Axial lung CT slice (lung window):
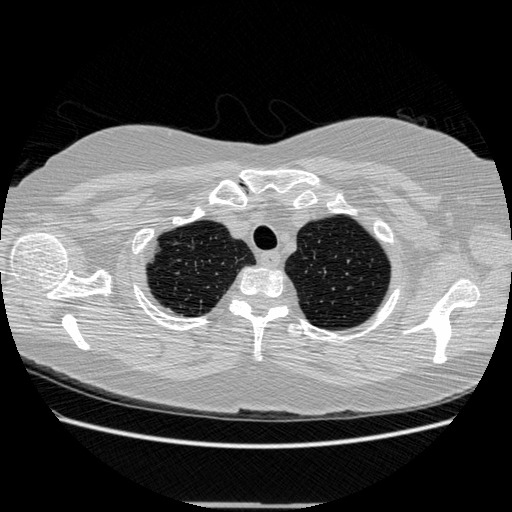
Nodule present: no